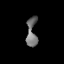
Tissue: lung
Cell type: Fibroblasts
Senescence score: 0.5683
Nuclear area (px): 288
Mean DAPI intensity: 114.913